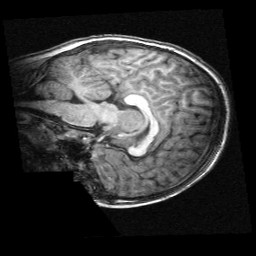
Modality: T1w
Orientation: sagittal
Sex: male